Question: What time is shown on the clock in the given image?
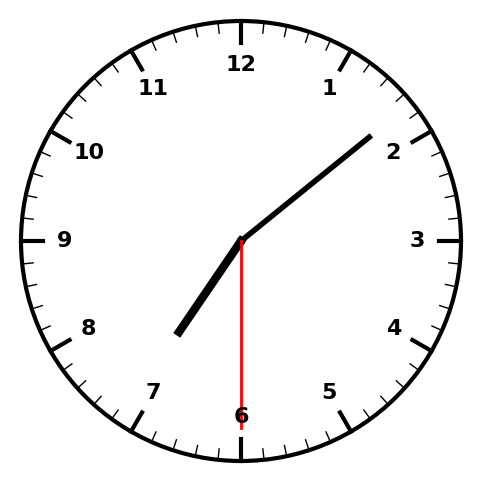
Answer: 07:08:30